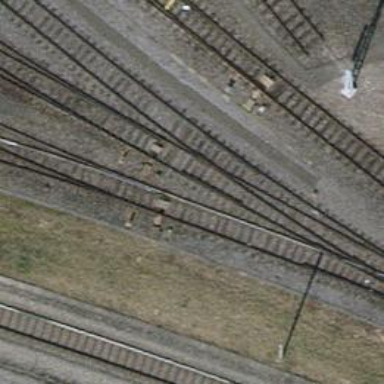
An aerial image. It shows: Railway yard with one track.